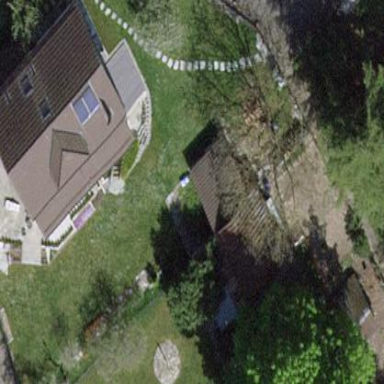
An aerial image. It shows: Garden surrounded by fence.